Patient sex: M
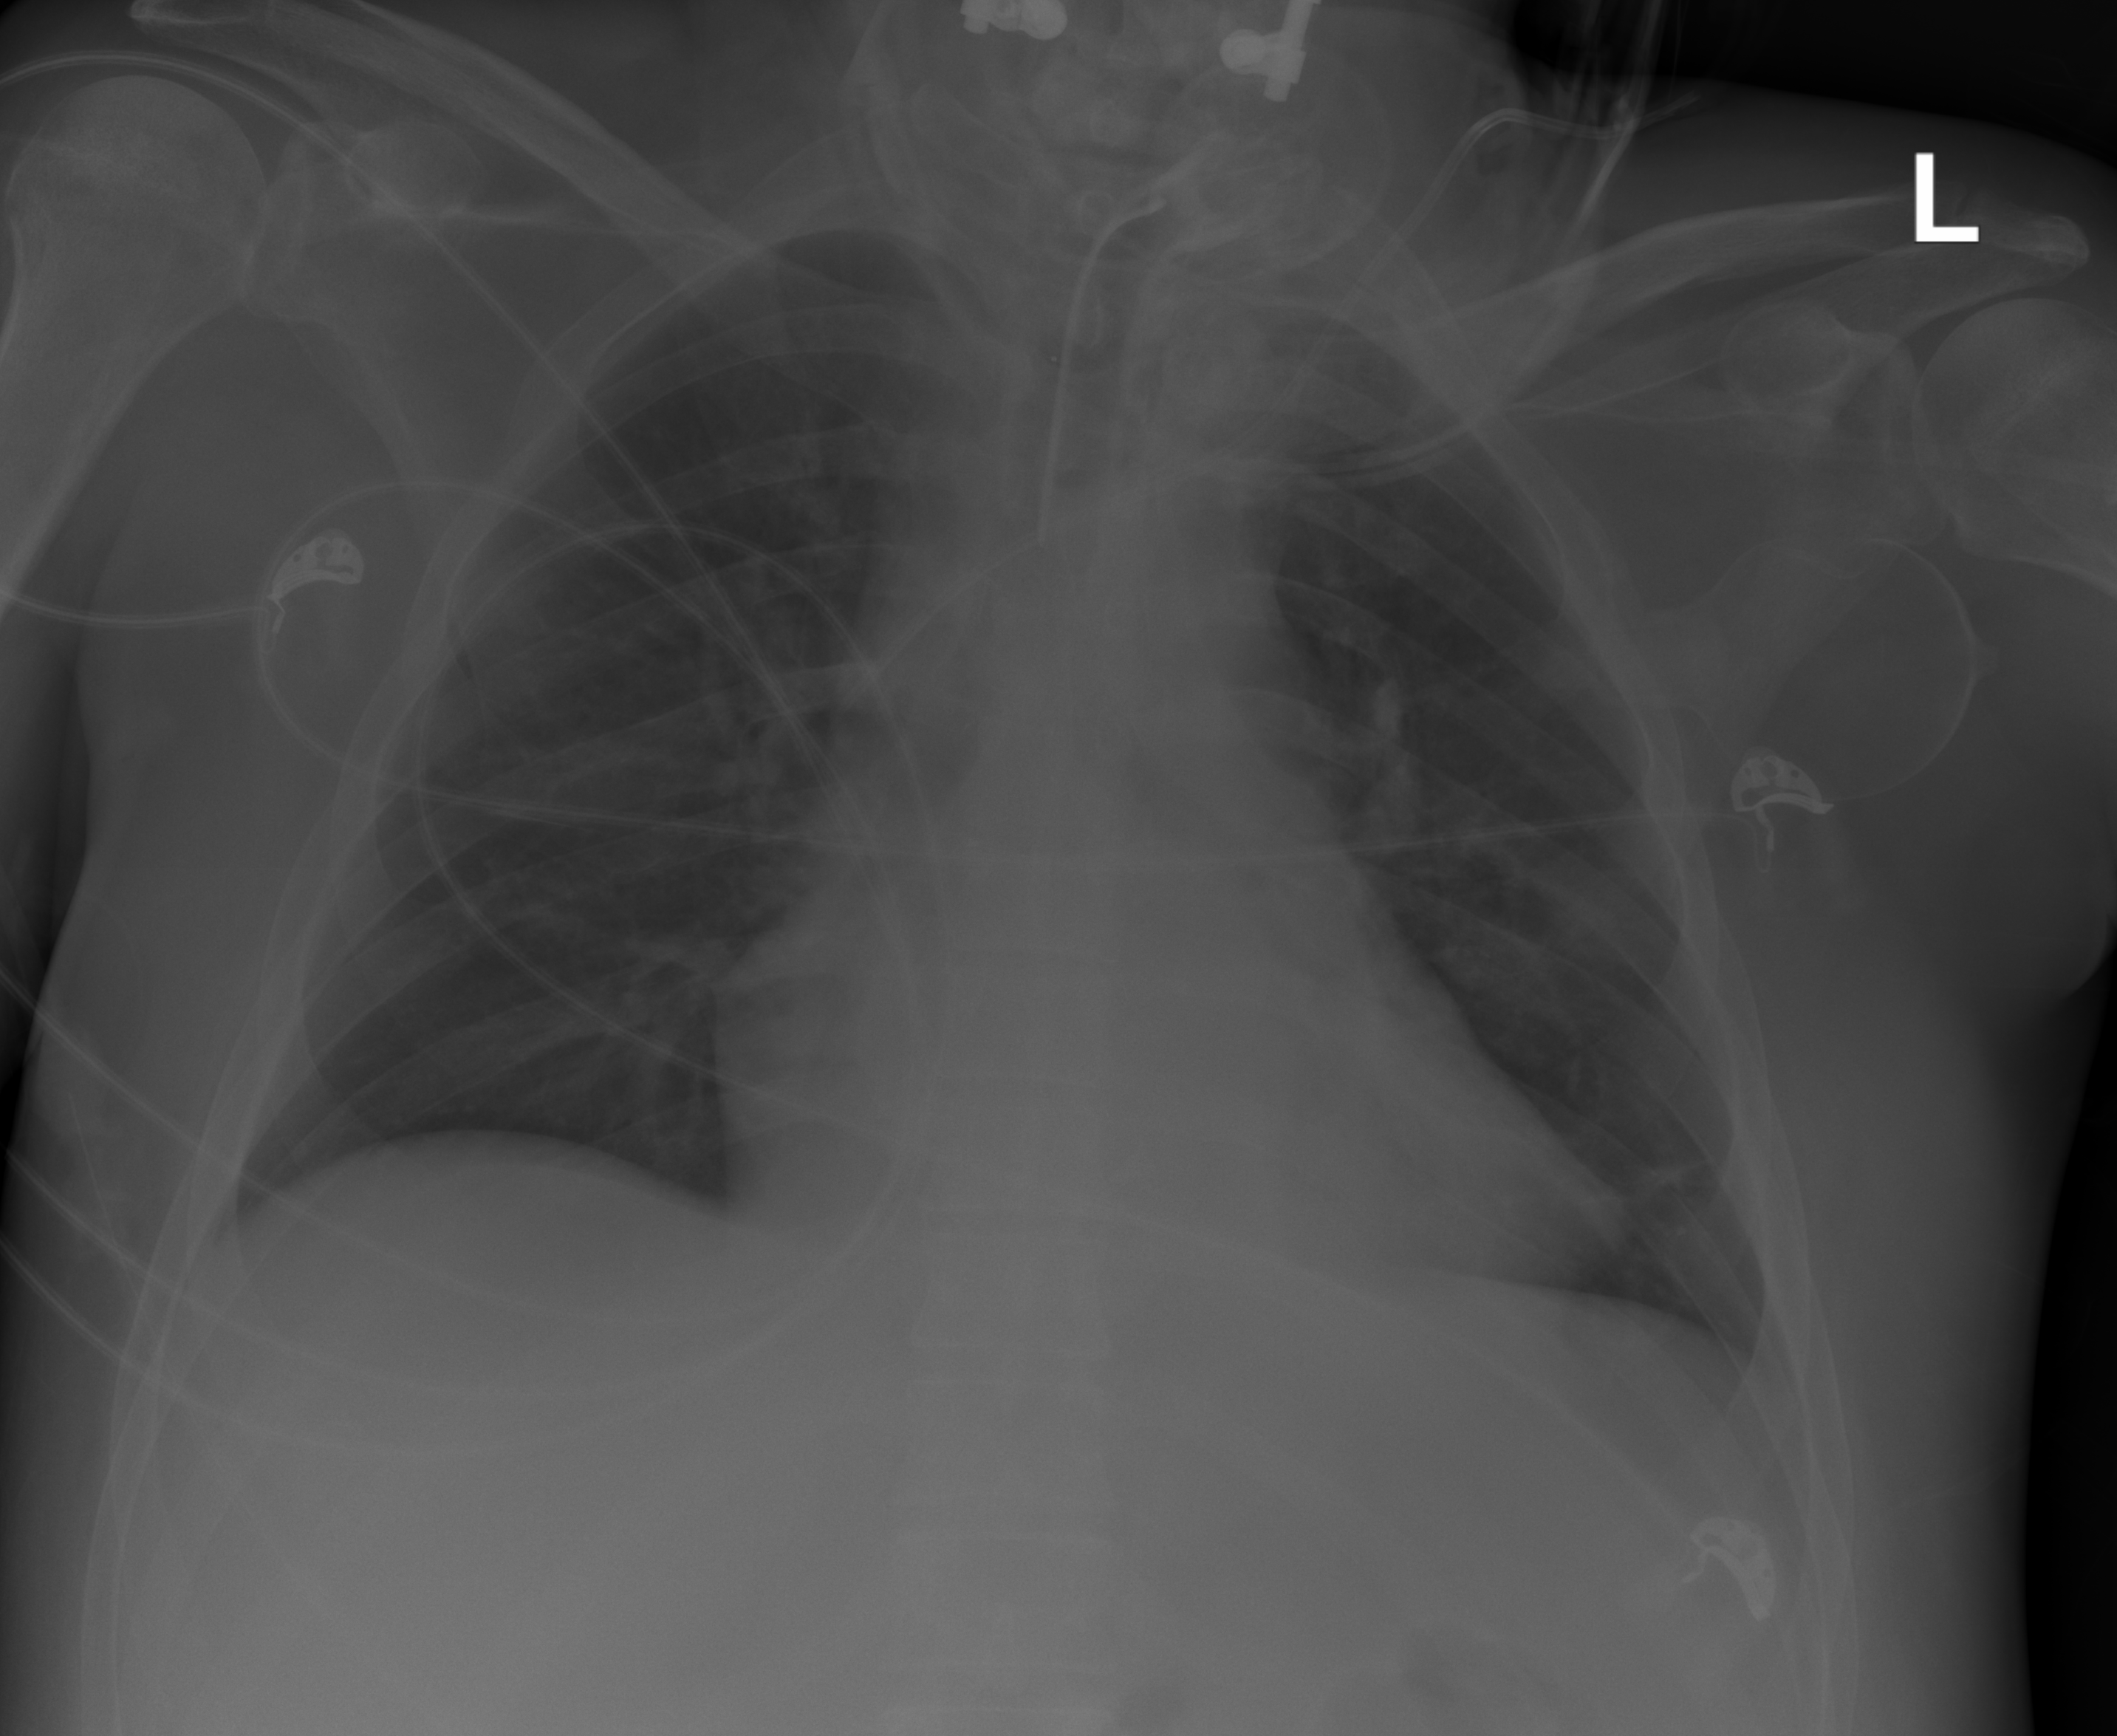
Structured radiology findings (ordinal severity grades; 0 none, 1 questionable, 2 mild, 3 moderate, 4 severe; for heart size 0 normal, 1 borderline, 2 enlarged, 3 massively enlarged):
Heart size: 2
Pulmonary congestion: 0
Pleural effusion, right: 0
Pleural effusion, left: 2
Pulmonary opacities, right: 0
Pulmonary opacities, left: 0
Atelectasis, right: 0
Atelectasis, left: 2